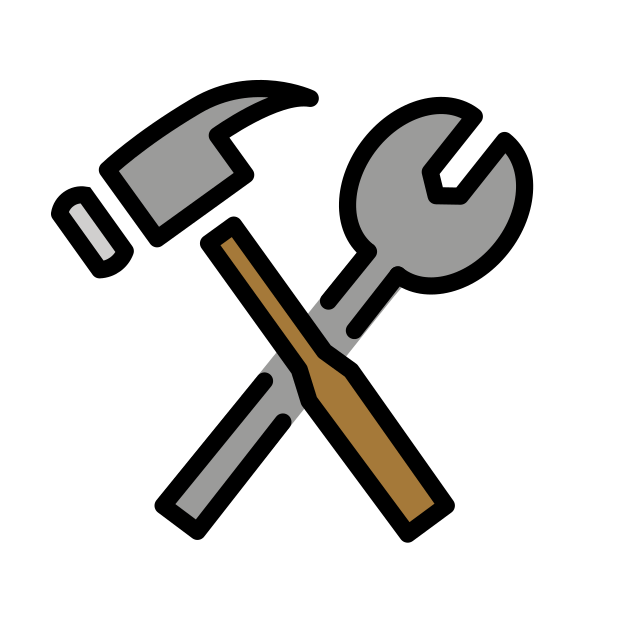
Emoji: 🛠
Name: hammer and wrench
Unicode: 0x1f6e0